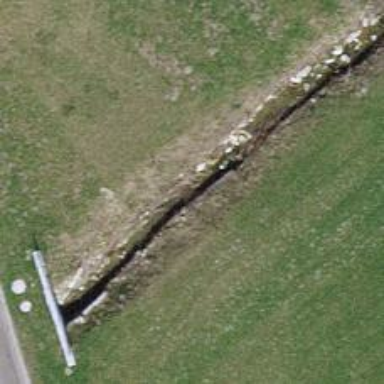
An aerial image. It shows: Culvert tunnel underneath ditch.